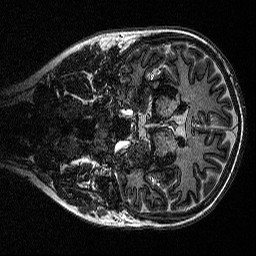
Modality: MP2RAGE
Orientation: coronal
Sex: female
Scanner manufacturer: siemens
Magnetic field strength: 3 T
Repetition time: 5 s
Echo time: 0.00292 s